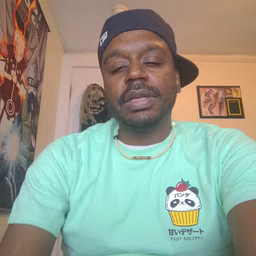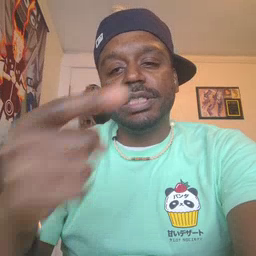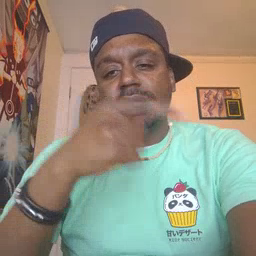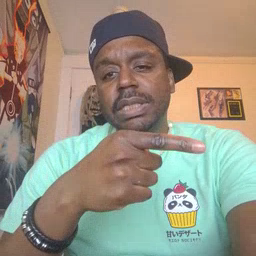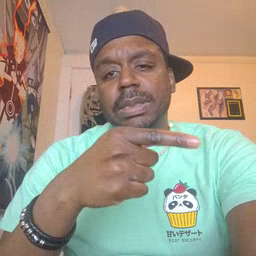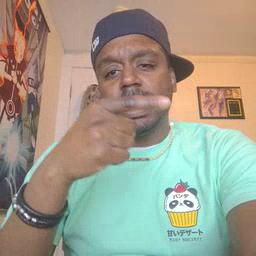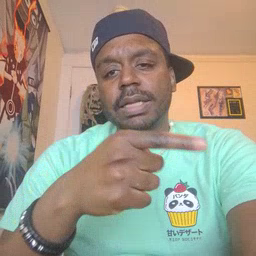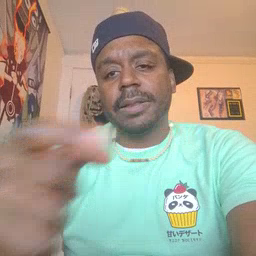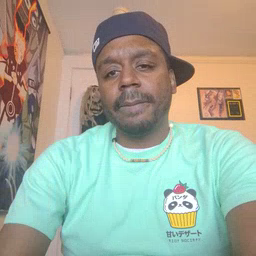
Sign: hesheit